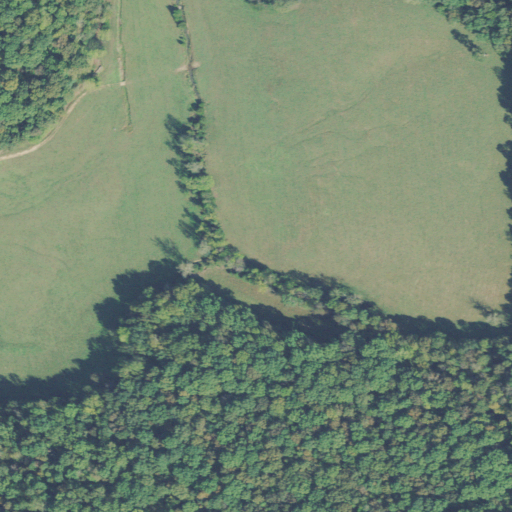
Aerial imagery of valley in Tennessee named Grocery Hollow containing pasture and deciduous forest